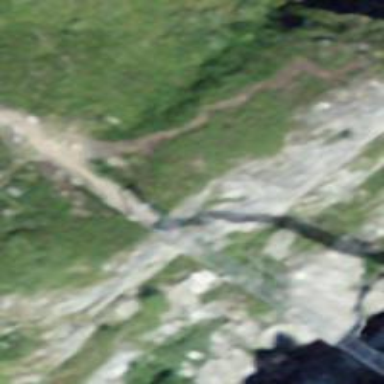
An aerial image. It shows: Path on bridge.